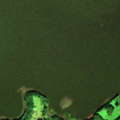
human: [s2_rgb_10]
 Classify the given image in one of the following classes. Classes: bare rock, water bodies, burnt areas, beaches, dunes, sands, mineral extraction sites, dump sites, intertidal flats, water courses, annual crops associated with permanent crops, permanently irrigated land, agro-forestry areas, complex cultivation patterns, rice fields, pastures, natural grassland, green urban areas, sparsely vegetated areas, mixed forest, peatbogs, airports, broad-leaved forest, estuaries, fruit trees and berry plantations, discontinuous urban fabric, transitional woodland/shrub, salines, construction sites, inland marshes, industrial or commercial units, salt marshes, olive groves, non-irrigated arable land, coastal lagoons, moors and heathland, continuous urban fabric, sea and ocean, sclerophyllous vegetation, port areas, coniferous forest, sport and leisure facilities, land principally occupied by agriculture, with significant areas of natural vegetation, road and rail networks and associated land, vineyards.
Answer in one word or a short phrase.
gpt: land principally occupied by agriculture, with significant areas of natural vegetation, broad-leaved forest, water bodies